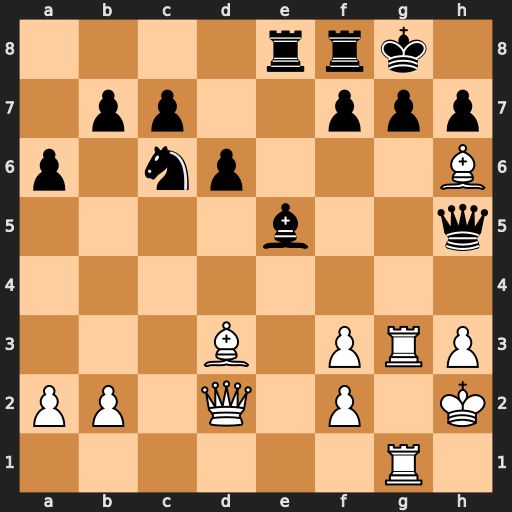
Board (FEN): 4rrk1/1pp2ppp/p1np3B/4b2q/8/3B1PRP/PP1Q1P1K/6R1
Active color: w
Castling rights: -
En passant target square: -
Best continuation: Bxg7 Bxg3+ Rxg3